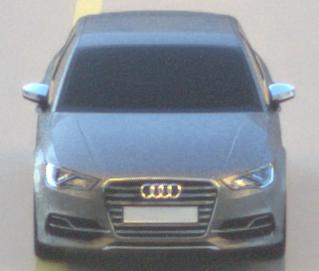
Make: Audi
Model: S3
Detailed model: 8V
Model produced from: 2013
Model produced until: 2020
Doors: 4
Color: gray
Road condition: wet road
Daytime: sunrise or sunset
Contrast: medium contrast